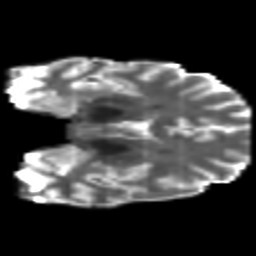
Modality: T2w
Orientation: coronal
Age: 29
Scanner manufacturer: philips
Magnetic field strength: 3 T
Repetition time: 8.6 s
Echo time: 0.127 s